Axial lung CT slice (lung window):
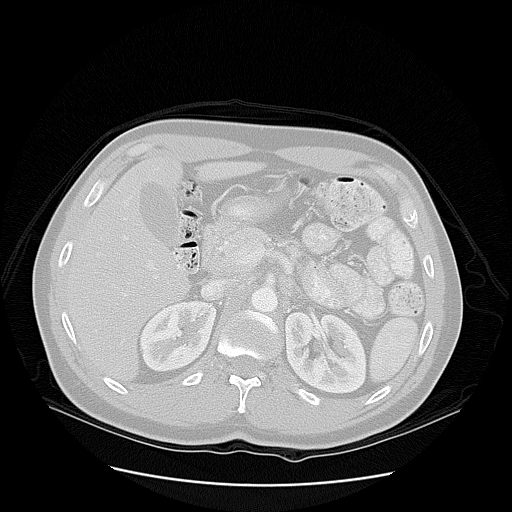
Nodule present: no